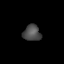
Tissue: lung
Cell type: Epithelial cells
Senescence score: 0.173
Nuclear area (px): 279
Mean DAPI intensity: 75.724